Question: I'm using a ViewPager inside a CoordinatorLayout with RecyclerViews in each of its pages (posted a <URL> that the fling is still going on for some more time after reaching the end of the - rather short - RecyclerView and a swipe on the ViewPager is only possible after this fling has stopped.
Following is a demo gif of the issue: only scrolling lets the ViewPager swipe right away, whereas flinging needs 2 tries (or just some time).

Is there a clean way to stop the fling on reaching either end of the RecyclerView? My workaround would be to dispatch a MotionEvent when reaching the end, but that feels very hack-ish.
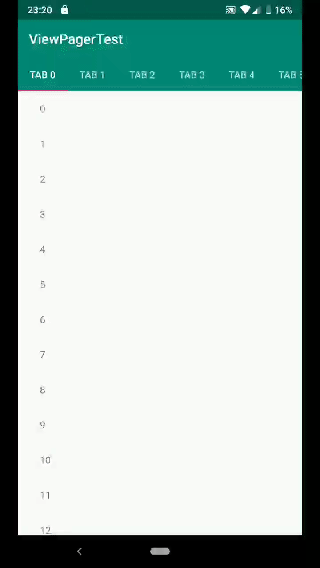
Answer: I managed to work around the problem by subclassing RecyclerView as follows (of course, still open for other suggestions):
'''
/**
* RecyclerView dispatching an ACTION_DOWN MotionEvent when reaching either its beginning
* or end and consuming a fling gesture when that fling is in the (vertical) direction
* the RecyclerView can't scroll anymore anyway.
*
* Background: in following setup
*
* <CoordinatorLayout>
* <NestedScrollView>
* <ViewPager>
* <Fragments containing RecyclerView/>
* </ViewPager>
* </NestedScrollView>
* </CoordinatorLayout>
*
* a vertical fling on the RecyclerView will prevent the viewpager to swipe right/left
* immediately after reaching the end (on scroll down) or beginning (on scroll up) of the RV.
* It seems the RV is intercepting the touch until the fling has worn off. TouchyRecyclerView
* is a workaround for this phenomenon by both
* a) cancelling the fling on reaching either end of the RecyclerView by dispatching a
* MotionEvent ACTION_DOWN and
* b) consuming a detected fling gesture when that fling is in the direction the RV is
* at the respective end.
*/
class TouchyRecyclerView : RecyclerView {
constructor(context: Context) : super(context)
constructor(context: Context, attributeSet: AttributeSet) : super(context, attributeSet)
private val gestureDetector: GestureDetector by lazy {
GestureDetector(context, VerticalFlingListener(this))
}
private val scrollListener = object : RecyclerView.OnScrollListener() {
override fun onScrolled(recyclerView: RecyclerView, dx: Int, dy: Int) {
super.onScrolled(recyclerView, dx, dy)
val llm: LinearLayoutManager = recyclerView.layoutManager as LinearLayoutManager
if (dy > 0) { // we're scrolling down the RecyclerView
val adapter = adapter
val position = llm.findLastCompletelyVisibleItemPosition()
if (adapter != null && position == adapter.itemCount - 1) {
// and we're at the bottom
dispatchActionDownMotionEvent()
}
} else if (dy < 0) { // we're scrolling up the RecyclerView
val position = llm.findFirstCompletelyVisibleItemPosition()
if (position == 0) {
// and we're at the very top
dispatchActionDownMotionEvent()
}
}
}
}
init {
this.addOnScrollListener(scrollListener)
}
private fun dispatchActionDownMotionEvent() {
val los = intArrayOf(0, 0)
this.getLocationOnScreen(los)
val e = MotionEvent.obtain(
0,
0,
ACTION_DOWN,
los[0].toFloat(),
los[1].toFloat(),
0)
dispatchTouchEvent(e)
}
@SuppressLint("ClickableViewAccessibility")
override fun onTouchEvent(e: MotionEvent?): Boolean {
return if (gestureDetector.onTouchEvent(e)) {
true
} else {
super.onTouchEvent(e)
}
}
/**
* Listener to consume unnecessary vertical flings (i.e. when the RecyclerView is at the respective end).
*/
inner class VerticalFlingListener(private val recyclerView: RecyclerView) :
GestureDetector.SimpleOnGestureListener() {
override fun onDown(e: MotionEvent?): Boolean {
return true
}
override fun onFling(e1: MotionEvent?, e2: MotionEvent?, velocityX: Float, velocityY: Float): Boolean {
val adapter = recyclerView.adapter
val llm = recyclerView.layoutManager as LinearLayoutManager
if (velocityY < 0) { // we're flinging down the RecyclerView
if (adapter != null &&
llm.findLastCompletelyVisibleItemPosition() == adapter.itemCount - 1) {
// but we're already at the bottom - consume the fling
return true
}
} else if (velocityY > 0) { // we're flinging up the RecyclerView
if (0 == llm.findFirstCompletelyVisibleItemPosition()) {
// but we're already at the top - consume the fling
return true
}
}
return false
}
}
}
'''